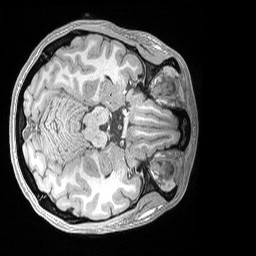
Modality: T1w
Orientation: axial
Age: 21
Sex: female
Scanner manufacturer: siemens
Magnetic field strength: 3 T
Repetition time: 2.53 s
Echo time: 0.00164 s